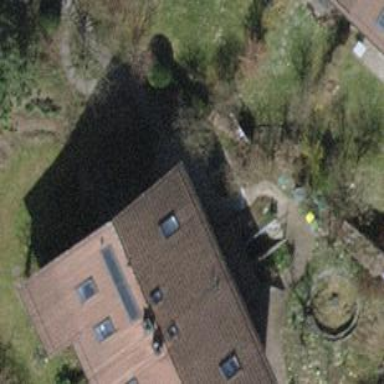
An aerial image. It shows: Semi-detached house with gabled roof.